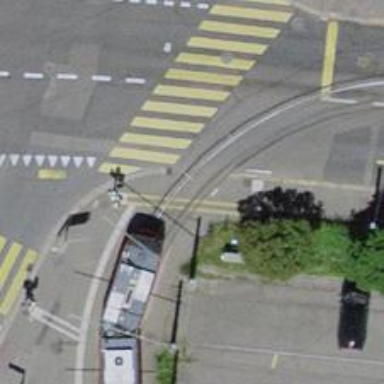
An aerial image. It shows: Tram crossing on the railway.